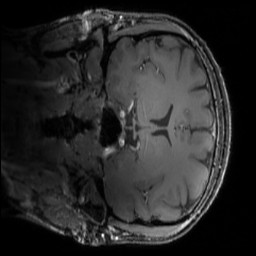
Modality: MP2RAGE
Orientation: coronal
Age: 30
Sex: male
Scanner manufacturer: siemens
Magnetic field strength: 6.98 T
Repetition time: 6 s
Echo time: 0.00283 s